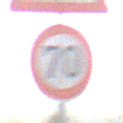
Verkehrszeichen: Geschwindigkeit70
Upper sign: UnzureichendesLichtraumprofil
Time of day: MorningAfternoon
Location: Outdoor (Nature)
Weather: Clear
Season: NotSpecified
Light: Natural